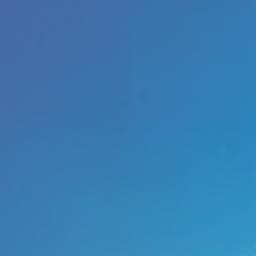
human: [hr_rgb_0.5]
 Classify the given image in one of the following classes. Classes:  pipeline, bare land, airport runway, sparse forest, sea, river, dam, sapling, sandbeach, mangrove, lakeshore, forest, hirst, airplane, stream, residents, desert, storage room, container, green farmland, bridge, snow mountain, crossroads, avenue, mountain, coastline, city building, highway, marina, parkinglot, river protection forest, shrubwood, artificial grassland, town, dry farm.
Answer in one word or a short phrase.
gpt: sea